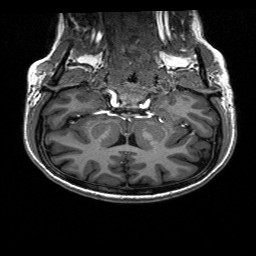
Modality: T1w
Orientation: sagittal
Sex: female
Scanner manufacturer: siemens
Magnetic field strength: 3 T
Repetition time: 2.3 s
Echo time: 0.00197 s